二年级 · 算术
根据下列同学的描述, 猜一猜班主任的年龄是 ( ) 岁。

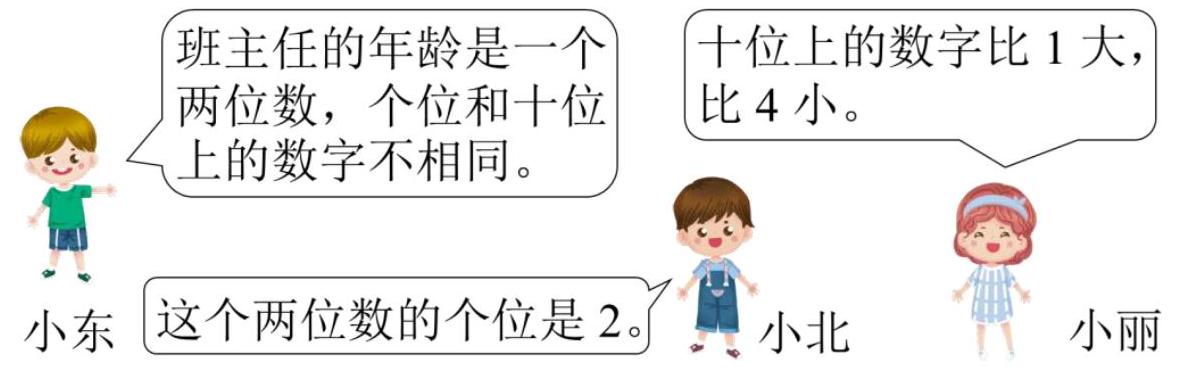
答案: 32